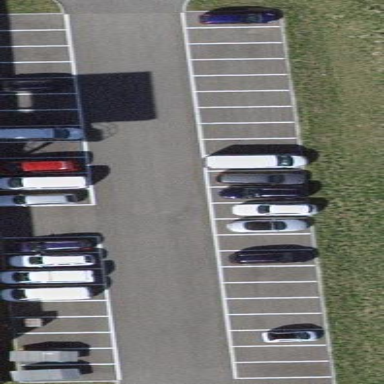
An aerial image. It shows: Parking area with surface.